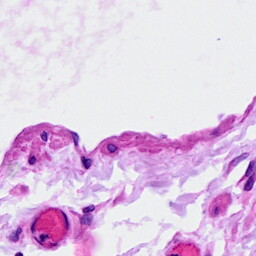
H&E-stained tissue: Breast